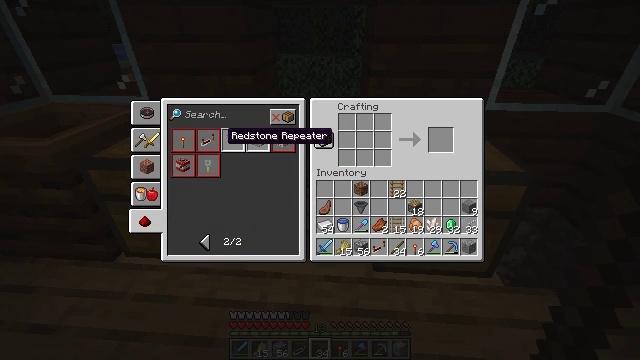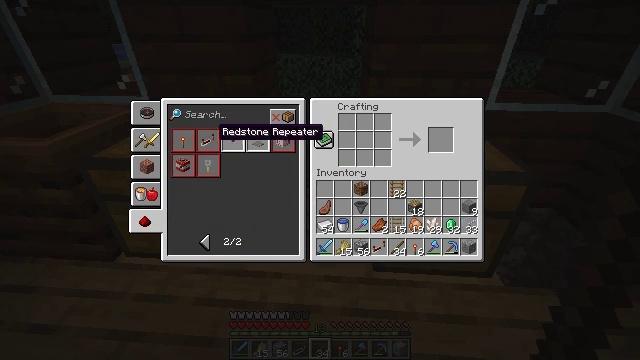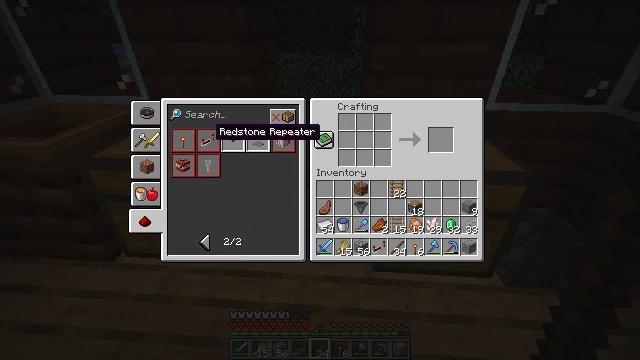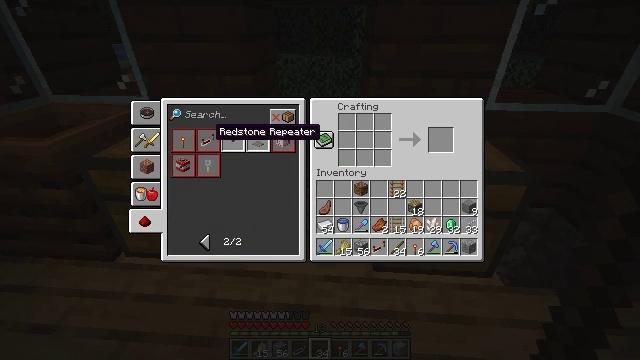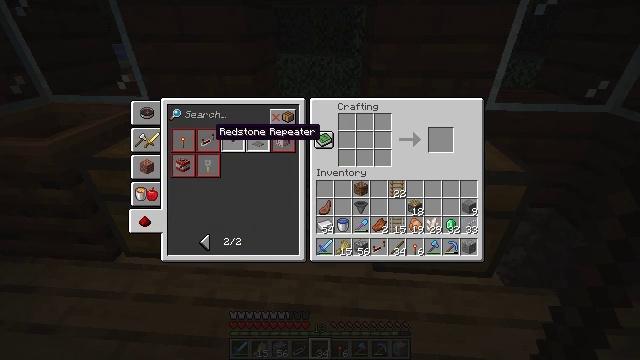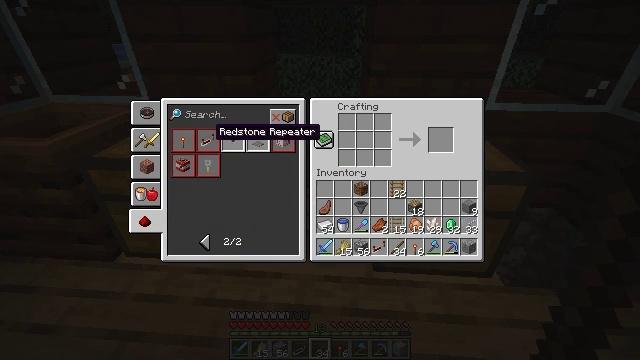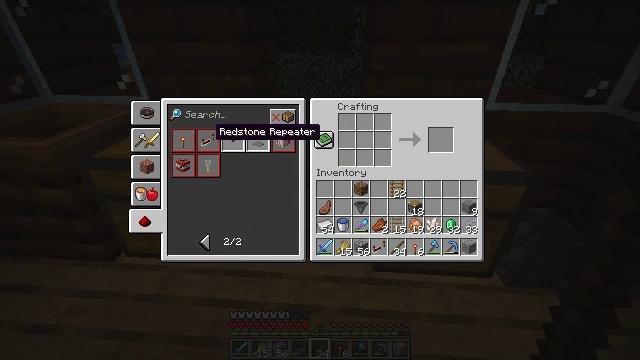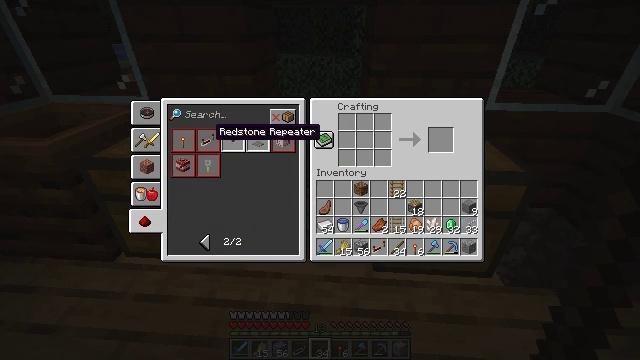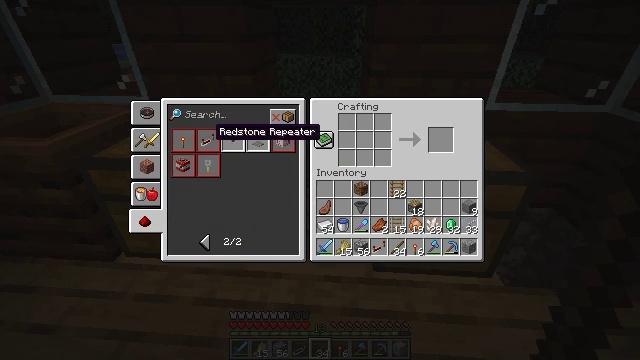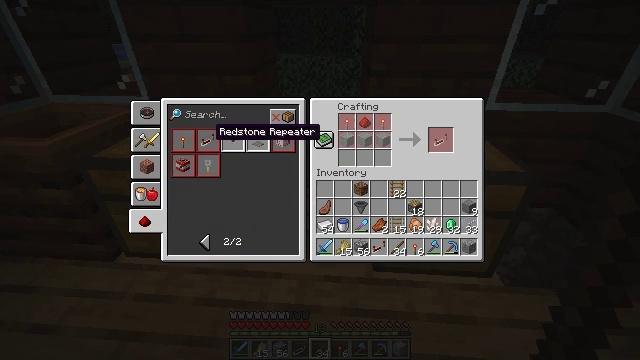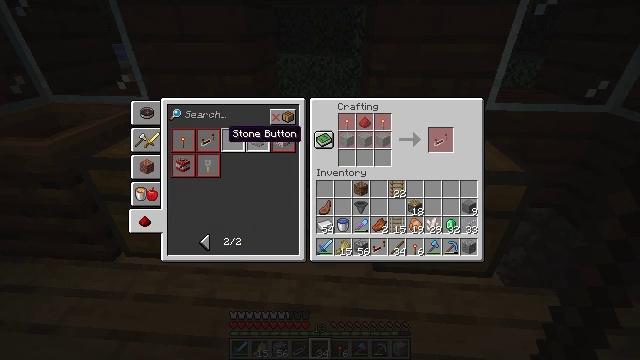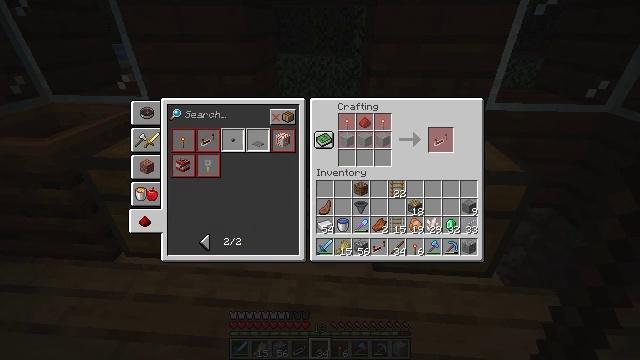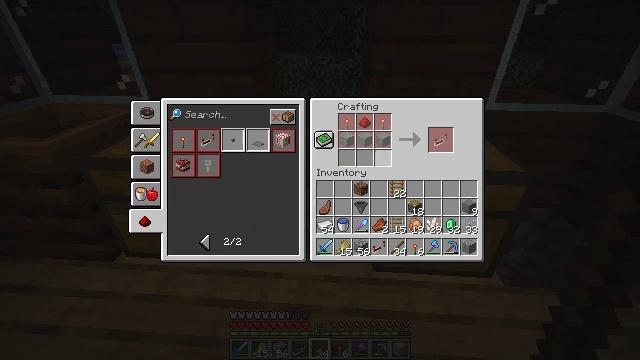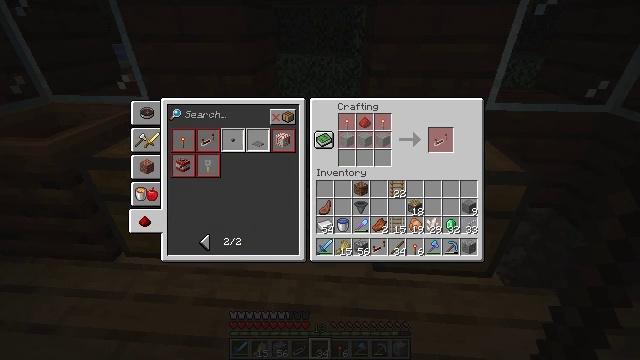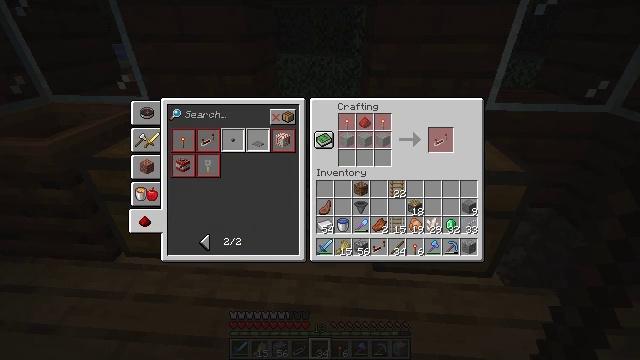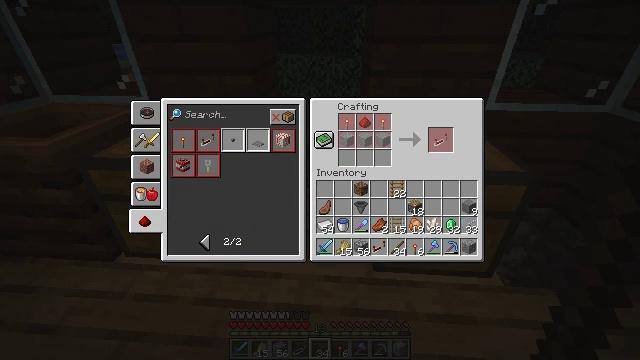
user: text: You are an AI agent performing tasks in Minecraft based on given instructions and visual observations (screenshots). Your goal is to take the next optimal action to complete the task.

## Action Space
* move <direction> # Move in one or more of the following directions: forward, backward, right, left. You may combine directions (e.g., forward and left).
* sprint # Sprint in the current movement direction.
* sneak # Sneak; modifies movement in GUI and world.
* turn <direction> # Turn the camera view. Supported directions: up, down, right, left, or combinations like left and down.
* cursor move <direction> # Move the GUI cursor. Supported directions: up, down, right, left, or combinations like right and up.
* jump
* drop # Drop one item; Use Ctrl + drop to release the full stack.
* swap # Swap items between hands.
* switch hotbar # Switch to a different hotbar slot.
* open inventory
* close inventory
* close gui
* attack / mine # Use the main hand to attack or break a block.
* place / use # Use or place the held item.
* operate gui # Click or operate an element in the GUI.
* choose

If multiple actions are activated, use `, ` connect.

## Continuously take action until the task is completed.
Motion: motion action
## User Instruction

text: Combine materials in the crafting table to craft a repeater.
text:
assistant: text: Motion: cursor move left
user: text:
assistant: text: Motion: no_op
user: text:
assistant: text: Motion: no_op
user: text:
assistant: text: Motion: operate gui
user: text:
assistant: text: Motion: operate gui
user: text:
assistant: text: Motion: operate gui
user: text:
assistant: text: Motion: no_op
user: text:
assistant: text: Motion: no_op
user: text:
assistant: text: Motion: no_op
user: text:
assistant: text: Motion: cursor move right
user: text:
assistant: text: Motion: cursor move right and down
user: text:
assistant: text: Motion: cursor move right
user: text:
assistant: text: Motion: cursor move right
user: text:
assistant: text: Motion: no_op
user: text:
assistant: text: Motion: no_op
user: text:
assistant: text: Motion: no_op
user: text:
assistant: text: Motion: no_op
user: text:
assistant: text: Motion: no_op
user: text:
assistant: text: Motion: no_op
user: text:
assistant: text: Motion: no_op
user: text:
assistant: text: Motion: no_op
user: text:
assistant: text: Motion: no_op
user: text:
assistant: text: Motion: no_op
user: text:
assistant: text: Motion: no_op
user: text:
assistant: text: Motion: no_op
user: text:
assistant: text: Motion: no_op
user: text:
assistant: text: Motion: no_op
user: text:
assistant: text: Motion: no_op
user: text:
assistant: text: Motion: no_op
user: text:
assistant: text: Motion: no_op